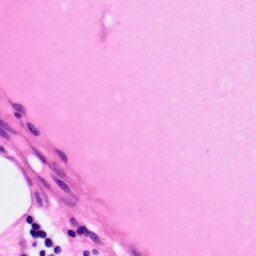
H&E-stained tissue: Pancreatic